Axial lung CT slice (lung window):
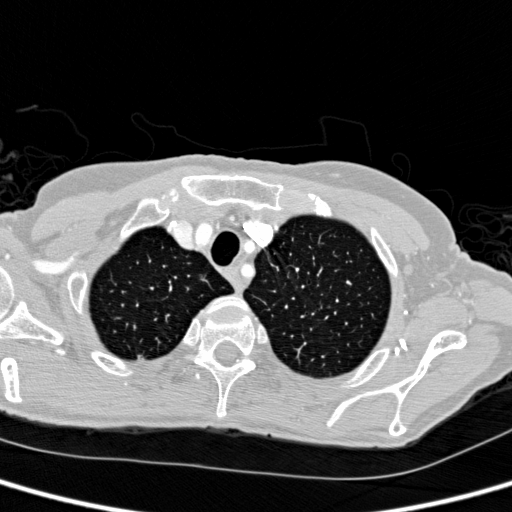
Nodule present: no